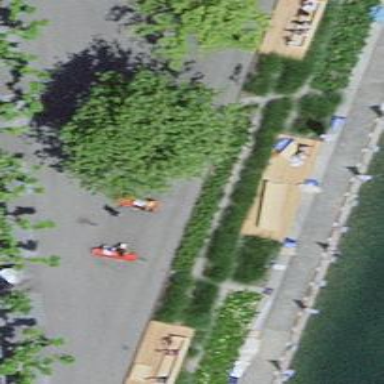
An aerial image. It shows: Red bench.